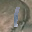
Label: 1